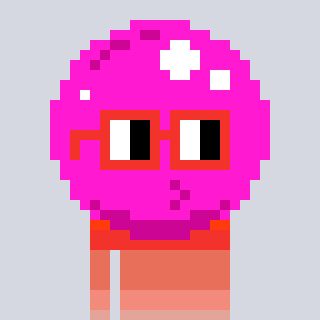
a pixel art character with square red glasses, a bubblegum-shaped head and a darkbrown-colored body on a cool background